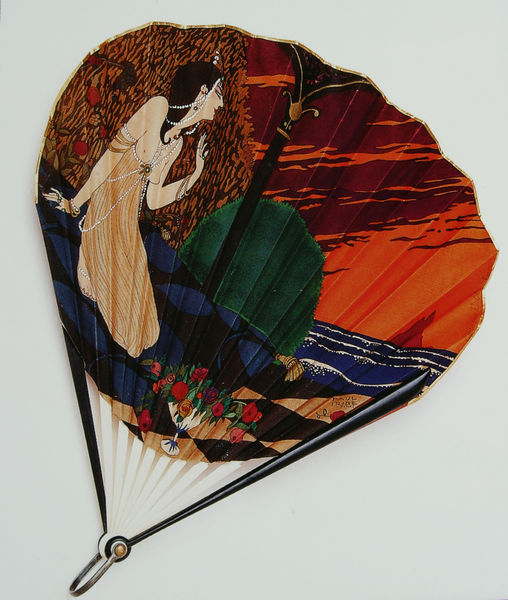
Titel: "L'ORIENTALE"-Fächer
Künstler: Jeanne Paquin
Standort: Kyoto (Japan)
Institution: Kyoto Costume Institute
Schlagwörter: baum, berg, blau, blätter, gemälde, hand, himmel, meer, nackt, wasser, weiß, wolken, bäume, gelb, grün, landschaft, ocker, sand, see, sitzen, abend, blume, blumen, brust, bunt, busen, frau, frisur, geste, grau, haar, holz, kleid, orange, profil, schmuck, schwarz, szene, säule, ausblick, blüte, blüten, dame, rosen, rot, schleier, tuch, wiese, wolke, beige, fächer, karo, malerei, schachbrett, arme, falten, hügel, wind, busch, sonne, boden, insel, gewand, haare, pose, stoff, decke, pflanze, locken, perlen, rosa, schön, seide, henkel, vase, brüste, farbig, holzschnitt, japan, strand, welle, wellen, papier, lasziv, mast, dünen, farben, kette, farbe, hecke, sonnenuntergang, untergang, woge, wogen, kissen, jugendstil, metall, strauss, japanisch, perlenkette, ring, abendrot, bemalt, blumenstrauss, foto, fotografie, photographie, griff, südsee, halterung, arkade, stütze, gefäss, ringe, orient, orientalisch, inkarant, mohn, asien, druck, fliesen, ketten, asiatisch, kopfputz, karomuster, photo, armband, armreif, armreifen, späne, farbfoto, morgenrot, griechenland, blumenhecke, herz, pokal, röte, haremsdame, indien, kleopatra, kopfschmuck, odaliske, herzform, fin de siecle, elfenbein, ägypten, falz, knicke, ballon, nippel, orientale, futon, handgriff, indisch, öse, sari, span, bend, grundfarbe, grischisch, assesoire, falzen, cleopatra, prient